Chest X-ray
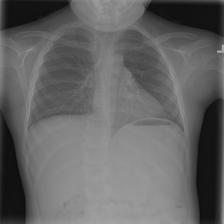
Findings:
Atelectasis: negative
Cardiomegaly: negative
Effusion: negative
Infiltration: negative
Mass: negative
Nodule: negative
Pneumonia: negative
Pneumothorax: negative
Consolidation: negative
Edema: negative
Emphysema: negative
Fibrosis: negative
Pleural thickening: negative
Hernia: negative